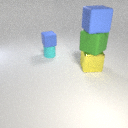
large yellow metal cube below large blue rubber cube